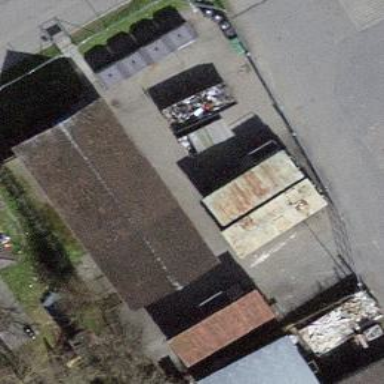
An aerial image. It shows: Recycling centre providing amenities for recycling.